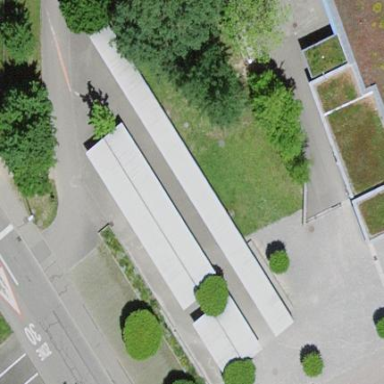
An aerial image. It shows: View of roof of building.